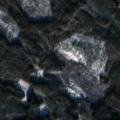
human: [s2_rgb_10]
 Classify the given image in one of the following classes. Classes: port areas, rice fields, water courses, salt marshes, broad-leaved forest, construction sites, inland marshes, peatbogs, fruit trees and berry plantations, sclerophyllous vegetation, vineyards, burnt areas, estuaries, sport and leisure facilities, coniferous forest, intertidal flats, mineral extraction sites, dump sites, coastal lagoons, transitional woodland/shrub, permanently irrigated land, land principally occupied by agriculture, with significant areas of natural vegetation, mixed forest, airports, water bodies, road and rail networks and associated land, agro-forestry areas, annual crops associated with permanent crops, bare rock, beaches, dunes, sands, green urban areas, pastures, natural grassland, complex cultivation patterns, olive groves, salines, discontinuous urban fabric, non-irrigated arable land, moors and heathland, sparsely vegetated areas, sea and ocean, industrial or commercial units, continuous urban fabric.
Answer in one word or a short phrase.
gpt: coniferous forest, mixed forest